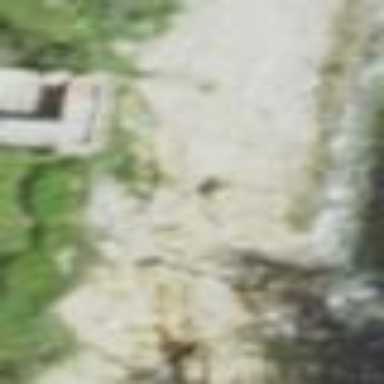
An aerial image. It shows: Natural cliff.